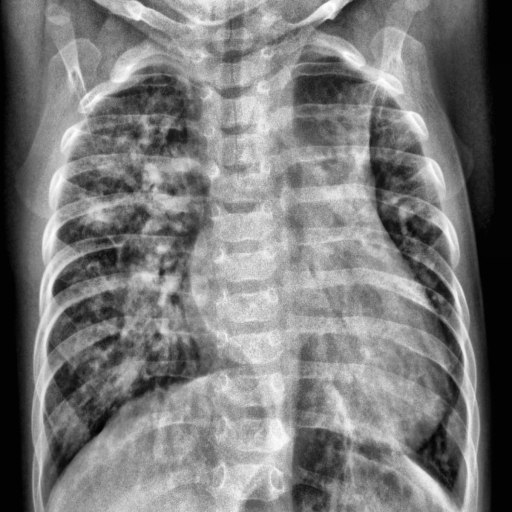
Finding: PNEUMONIA